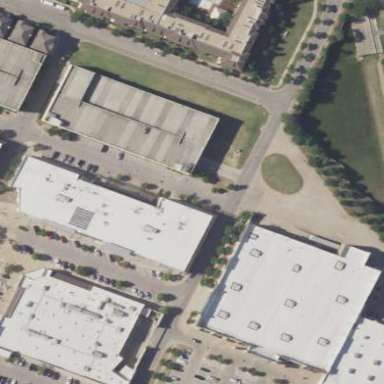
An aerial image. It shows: Retail building.